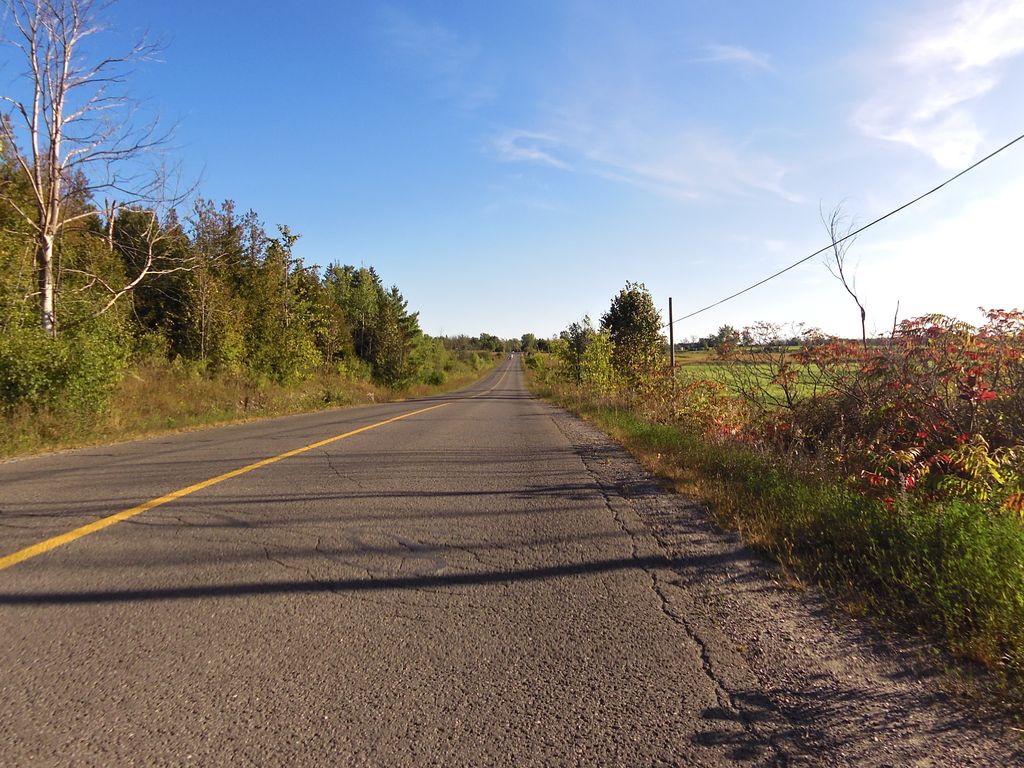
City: ottawa-gatineau